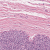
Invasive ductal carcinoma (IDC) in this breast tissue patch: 0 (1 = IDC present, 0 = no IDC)